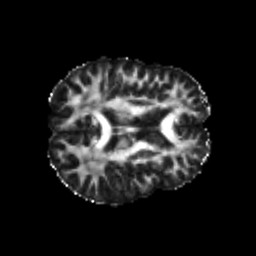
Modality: FA
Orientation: axial
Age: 24
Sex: male
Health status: healthy
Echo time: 0.074 s